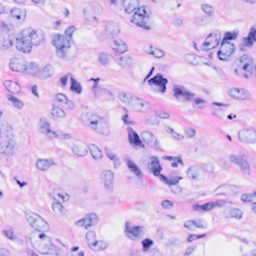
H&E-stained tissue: Breast